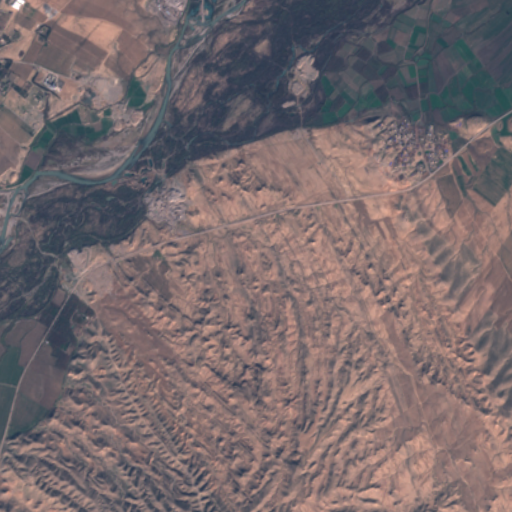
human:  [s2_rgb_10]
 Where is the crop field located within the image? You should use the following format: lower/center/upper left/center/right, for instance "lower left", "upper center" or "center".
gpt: The crop field is located in the left of the image.
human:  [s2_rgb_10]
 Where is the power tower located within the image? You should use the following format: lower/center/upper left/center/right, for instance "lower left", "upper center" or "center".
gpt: The power tower is located in the upper left of the image.
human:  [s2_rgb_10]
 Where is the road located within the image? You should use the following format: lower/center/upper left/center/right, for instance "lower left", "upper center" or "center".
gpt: There is no road in the image.